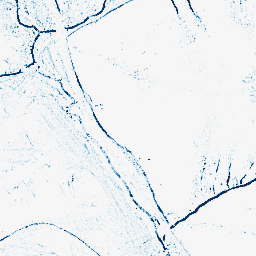
Category: morphological
Decomposition family: morphological_square
Decomposition parameters: operation: closing
size: 3
Upsampling method: cubic_catmull_rom
Upsampling parameters: scale: 8
Upsampling scale: 8